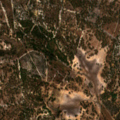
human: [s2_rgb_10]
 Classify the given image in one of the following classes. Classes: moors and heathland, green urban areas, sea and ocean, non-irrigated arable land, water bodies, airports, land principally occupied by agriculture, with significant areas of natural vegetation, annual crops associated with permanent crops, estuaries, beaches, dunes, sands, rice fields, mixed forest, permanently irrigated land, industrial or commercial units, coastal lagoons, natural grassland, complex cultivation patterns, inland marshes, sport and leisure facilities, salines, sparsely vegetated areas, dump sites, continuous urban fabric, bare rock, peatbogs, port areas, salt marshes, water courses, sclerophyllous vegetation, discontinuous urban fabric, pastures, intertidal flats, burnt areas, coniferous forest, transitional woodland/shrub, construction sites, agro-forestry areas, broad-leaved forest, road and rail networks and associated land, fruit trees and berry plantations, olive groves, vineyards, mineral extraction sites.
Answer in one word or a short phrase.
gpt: land principally occupied by agriculture, with significant areas of natural vegetation, broad-leaved forest, mixed forest